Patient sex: F
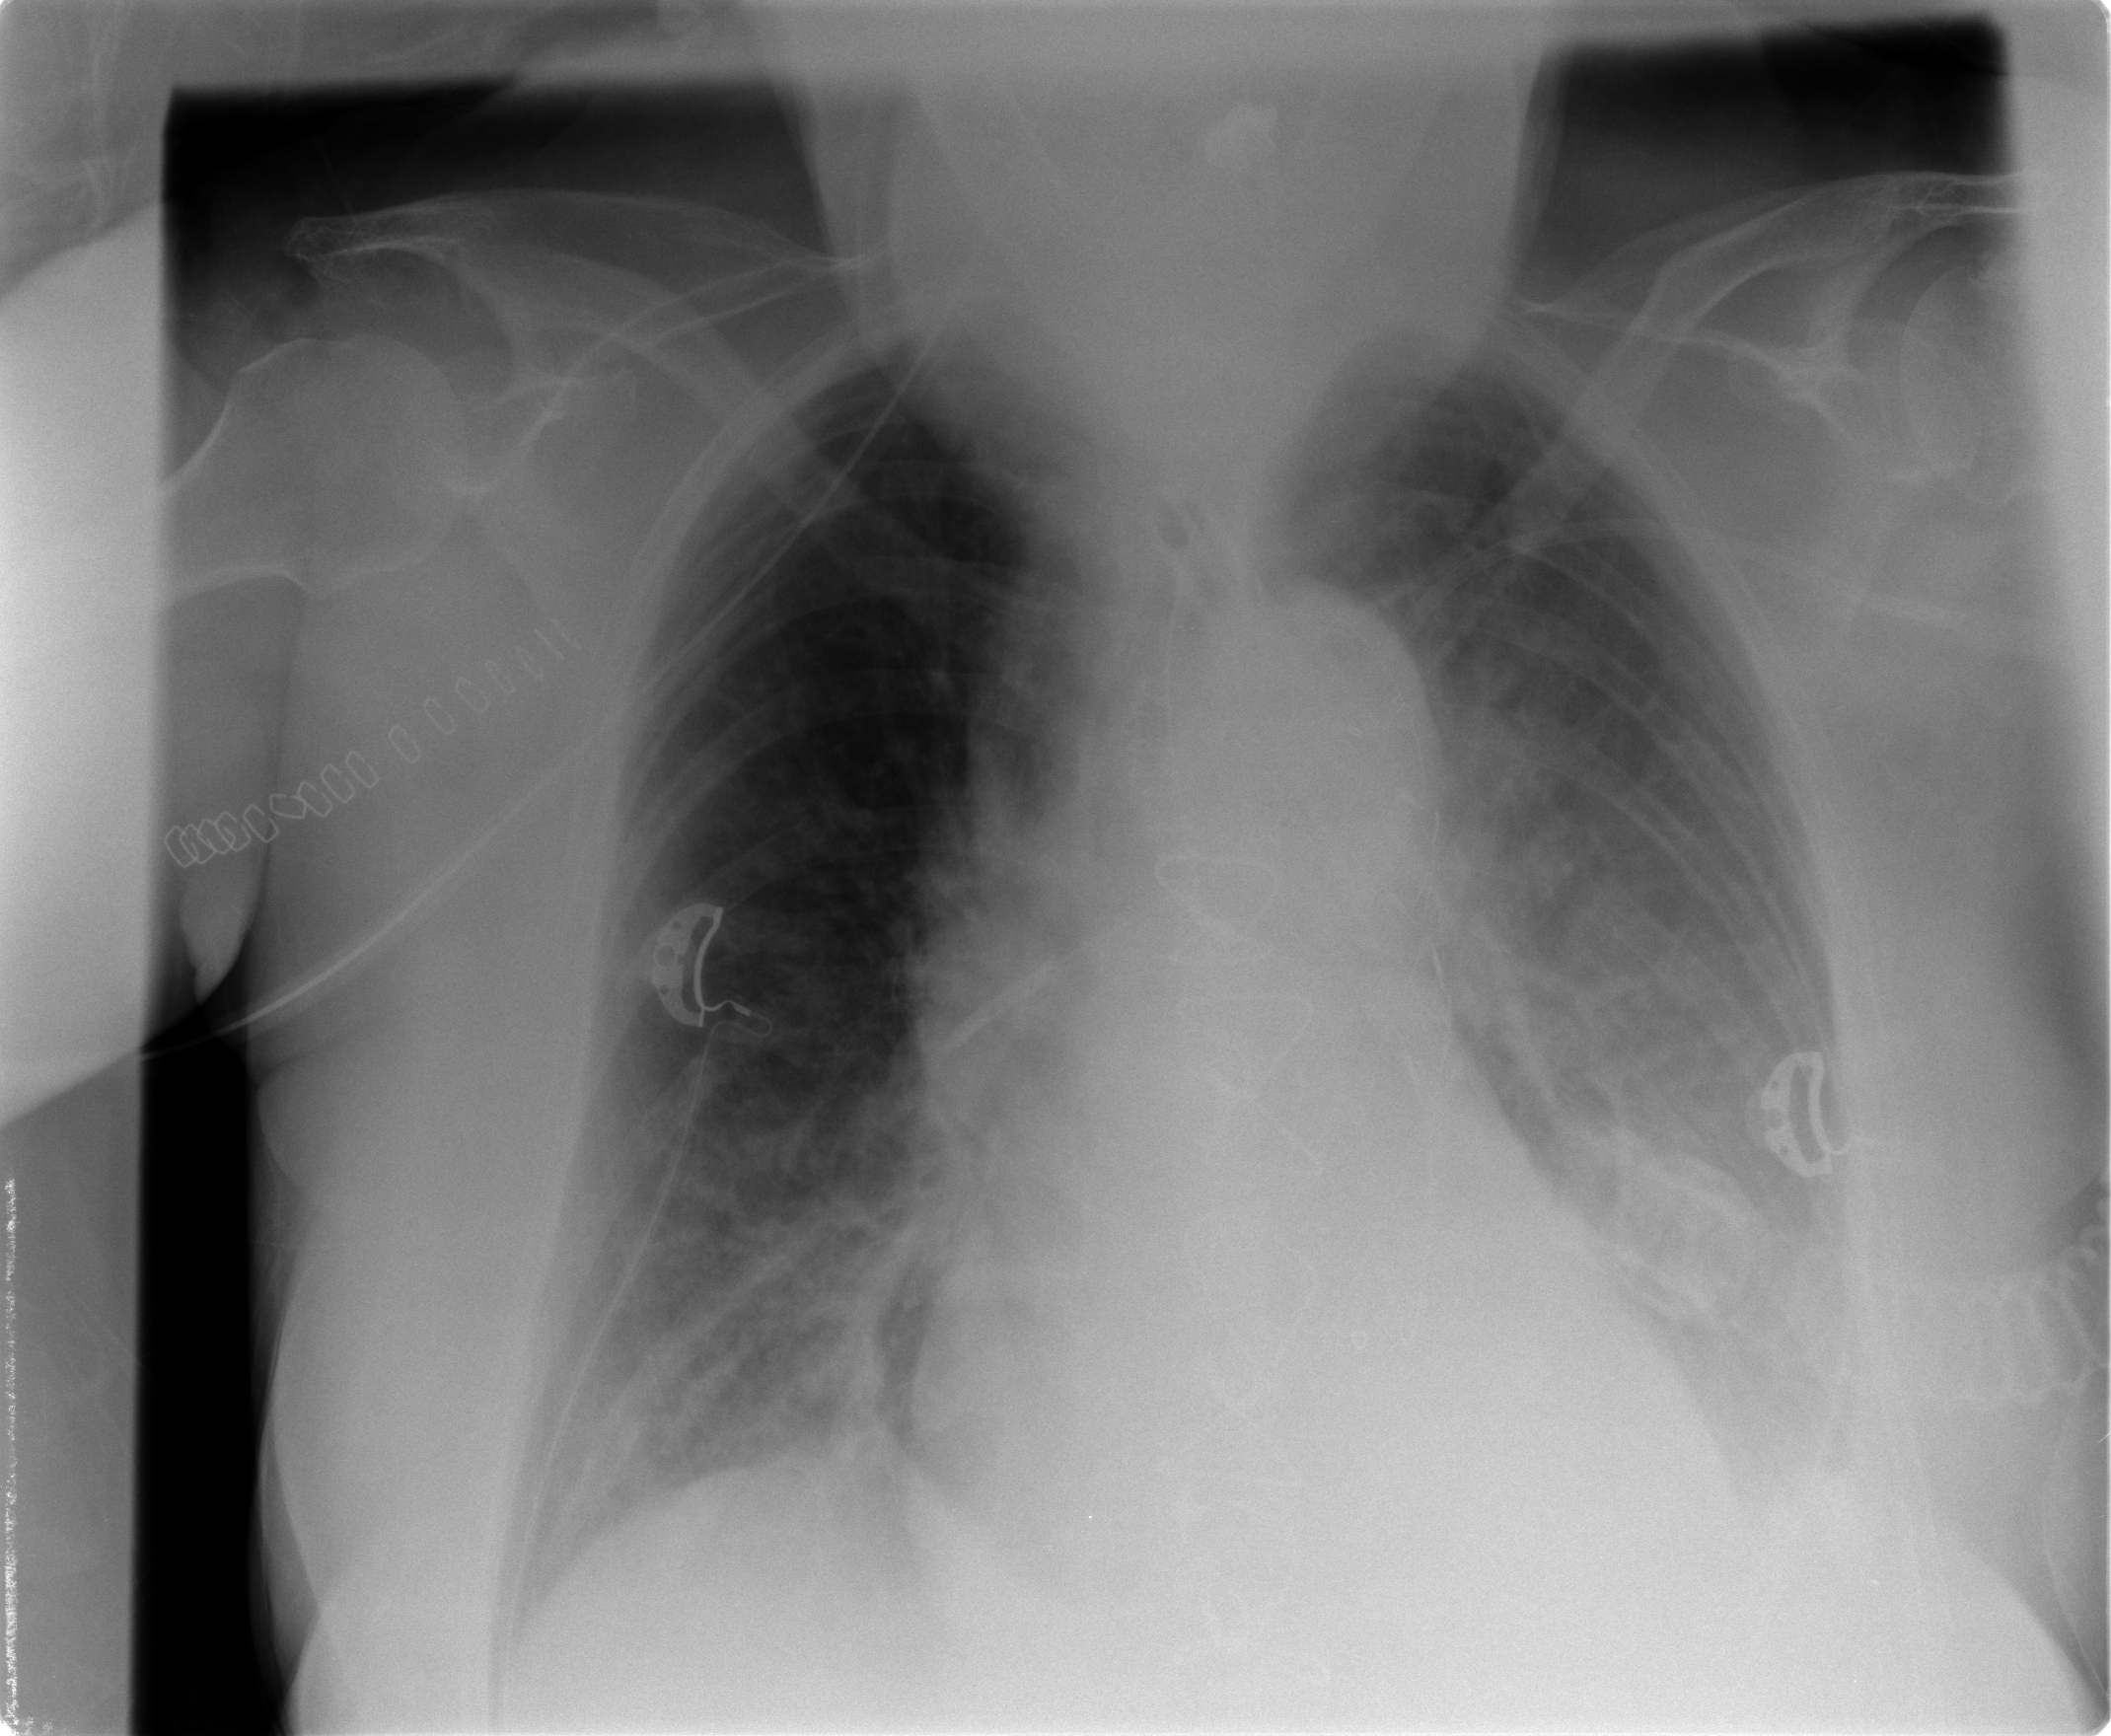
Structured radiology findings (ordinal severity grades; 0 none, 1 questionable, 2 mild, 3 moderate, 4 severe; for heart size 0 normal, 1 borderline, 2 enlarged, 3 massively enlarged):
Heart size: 2
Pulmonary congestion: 2
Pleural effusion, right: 1
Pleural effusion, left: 2
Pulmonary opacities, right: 0
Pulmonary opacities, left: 1
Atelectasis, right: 2
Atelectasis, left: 2